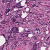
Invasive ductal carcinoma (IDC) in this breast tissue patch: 1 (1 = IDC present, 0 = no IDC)